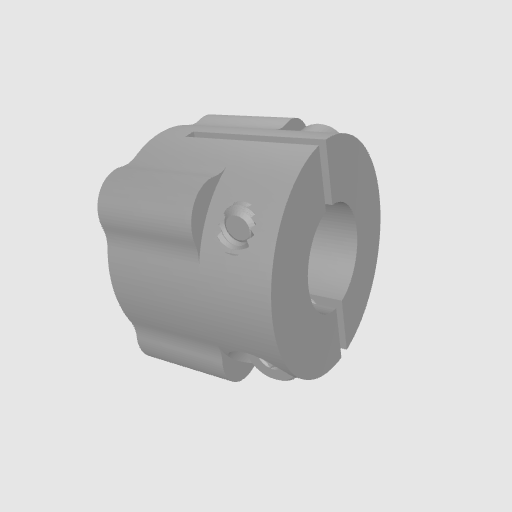
Part: HyperHub12ID